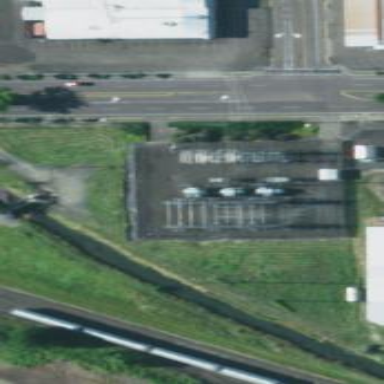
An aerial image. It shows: Minor distribution power substation.